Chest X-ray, AP view. Patient: 41 years old, sex M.
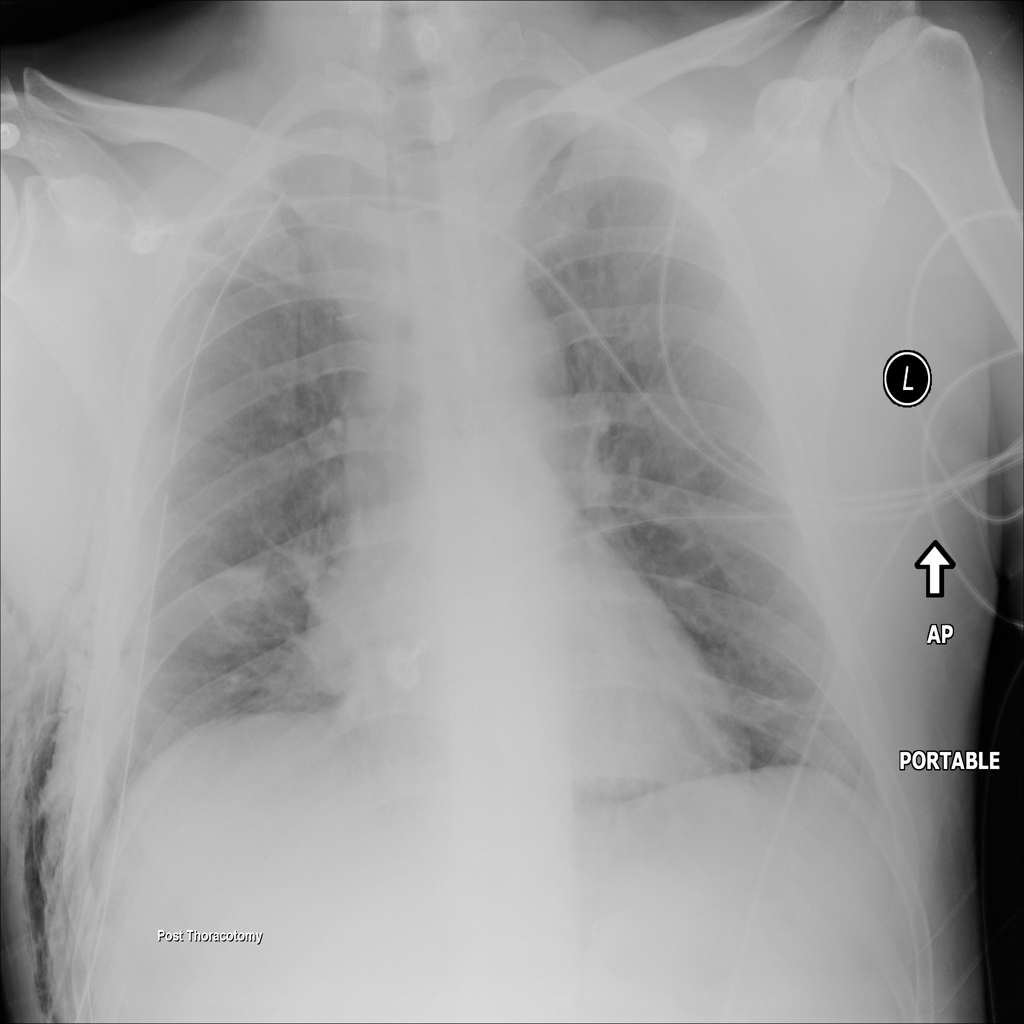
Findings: Atelectasis, Emphysema